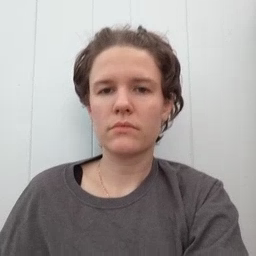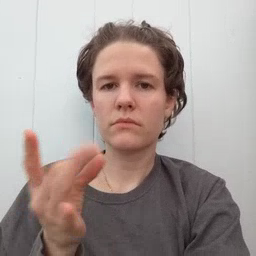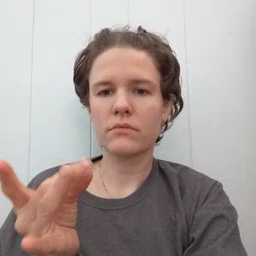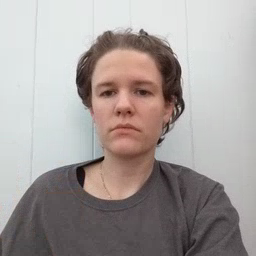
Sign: sticky